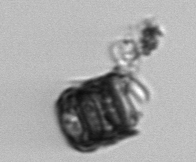
Label: Paralia_sulcata